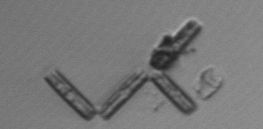
Label: Thalassionema